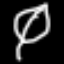
Label: leaf